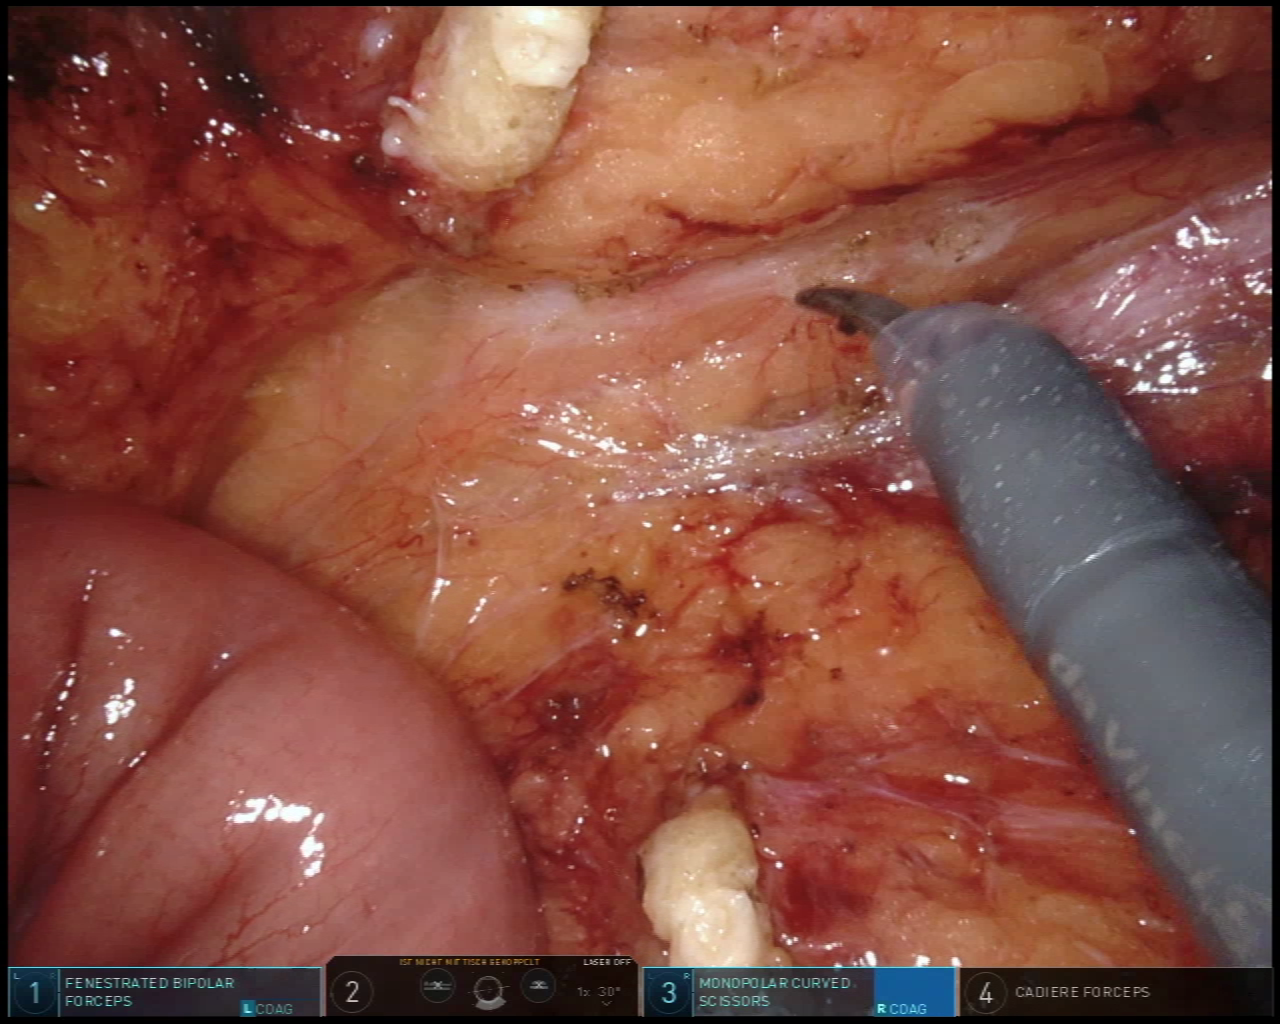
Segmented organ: ureter
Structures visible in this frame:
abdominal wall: no
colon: no
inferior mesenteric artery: no
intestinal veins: no
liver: no
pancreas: no
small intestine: yes
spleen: no
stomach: no
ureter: yes
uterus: no
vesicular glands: no